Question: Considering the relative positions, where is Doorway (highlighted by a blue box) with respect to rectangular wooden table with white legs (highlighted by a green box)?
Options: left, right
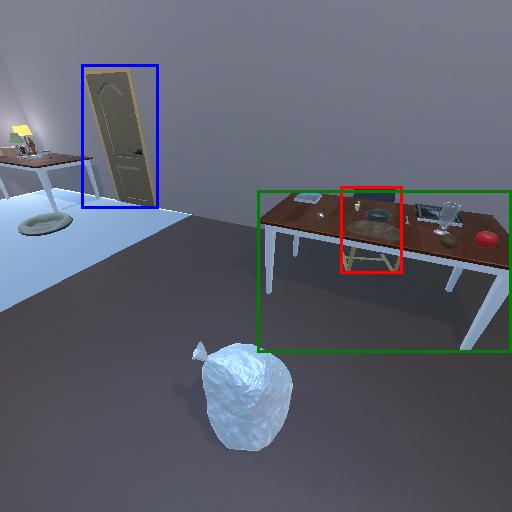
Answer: left